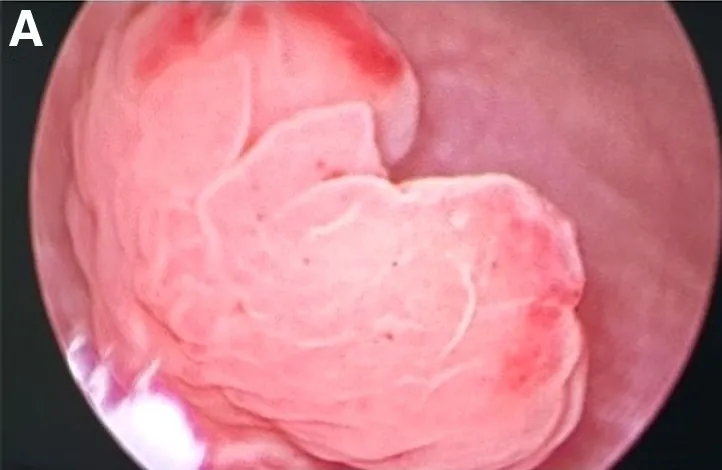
(A, B) Cystourethroscopy showing pedicled mass arising from the right ureteral orifice.
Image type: endoscopy (other_endoscopy)